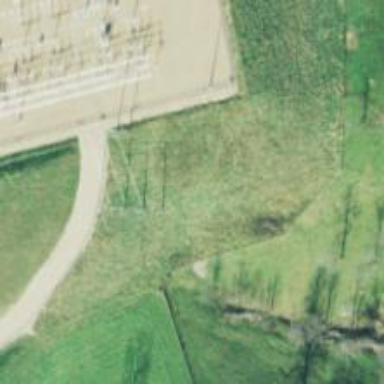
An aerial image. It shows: H-frame designed tower for power lines.